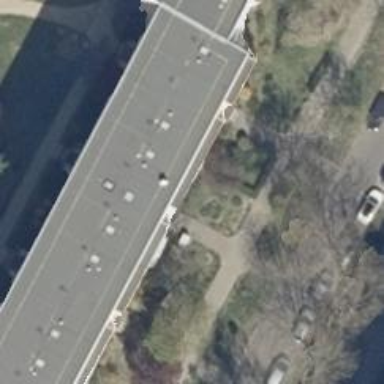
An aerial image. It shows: Concrete sidewalk that functions as footway.